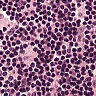
Metastatic tissue present: no